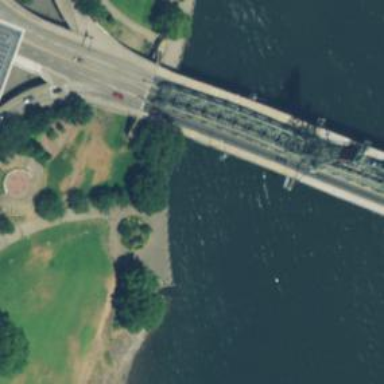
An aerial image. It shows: Path leading to truss bridge.